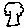
Label: tree